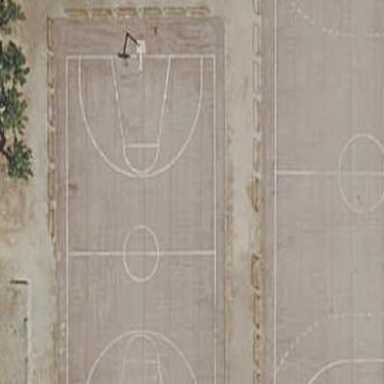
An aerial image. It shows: Basketball court located in leisure land pitch.